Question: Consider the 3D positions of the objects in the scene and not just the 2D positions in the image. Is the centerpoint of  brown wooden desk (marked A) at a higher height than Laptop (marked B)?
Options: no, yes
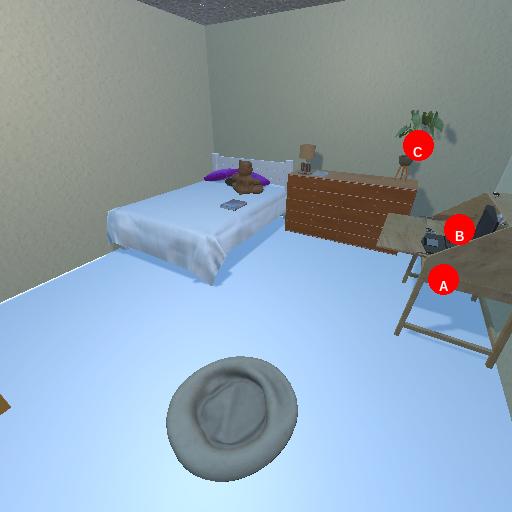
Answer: no